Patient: sex M, age 57
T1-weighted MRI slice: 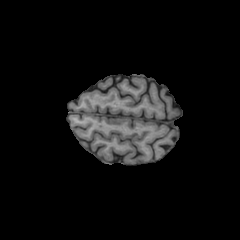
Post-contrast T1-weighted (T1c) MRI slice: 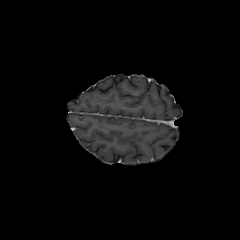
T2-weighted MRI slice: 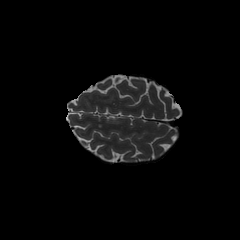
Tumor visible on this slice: no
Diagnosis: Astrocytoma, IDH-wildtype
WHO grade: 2